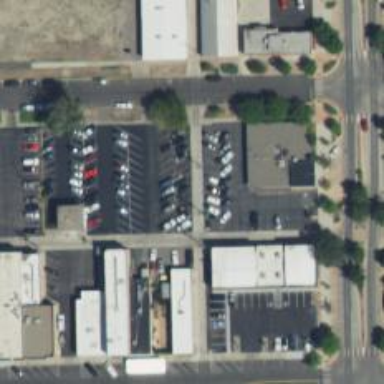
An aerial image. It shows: Parking space is available.